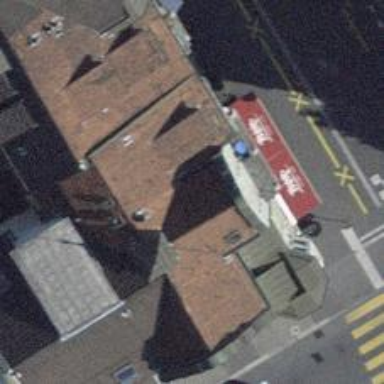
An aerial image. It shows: Restaurant.